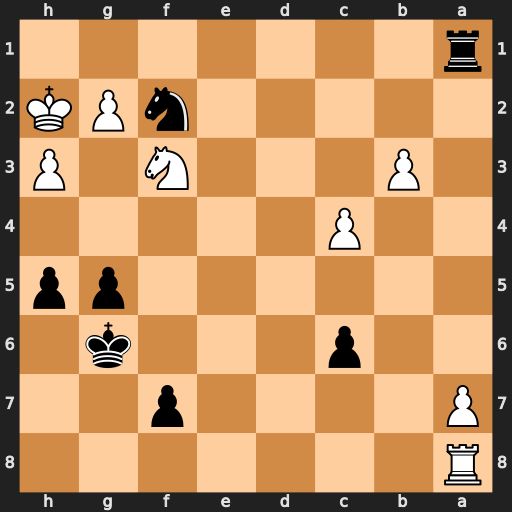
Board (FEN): R7/P4p2/2p3k1/6pp/2P5/1P3N1P/5nPK/r7
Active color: b
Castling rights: -
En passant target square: -
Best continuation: Rh1+ Kg3 Ne4#